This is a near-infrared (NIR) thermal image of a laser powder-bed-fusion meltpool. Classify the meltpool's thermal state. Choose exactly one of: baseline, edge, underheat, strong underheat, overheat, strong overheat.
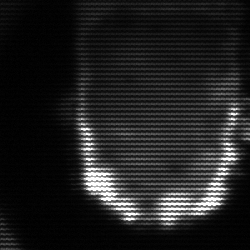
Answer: baseline